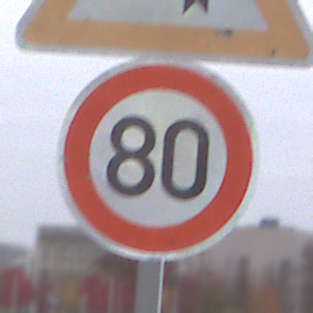
Verkehrszeichen: Geschwindigkeit80
Zusatzzeichen oben: KurveLinks
Umgebung: Outdoor, Suburban
Tageszeit: Midday
Wetter: Overcast
Licht: Natural
Jahreszeit: NotSpecified
Kontrast: LowContrast